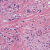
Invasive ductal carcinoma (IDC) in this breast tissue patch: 1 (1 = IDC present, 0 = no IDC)